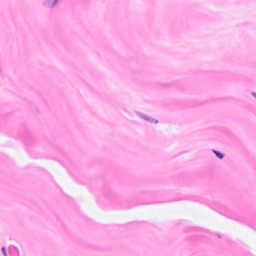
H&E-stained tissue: Breast